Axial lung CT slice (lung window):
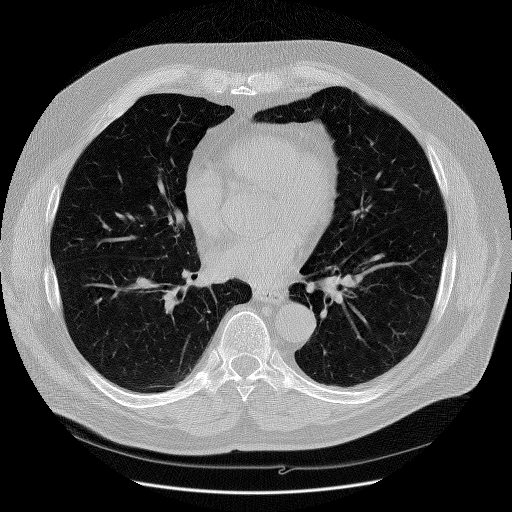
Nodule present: no